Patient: sex M, age 31
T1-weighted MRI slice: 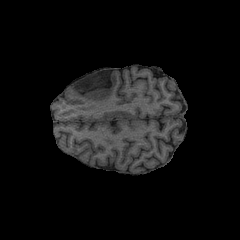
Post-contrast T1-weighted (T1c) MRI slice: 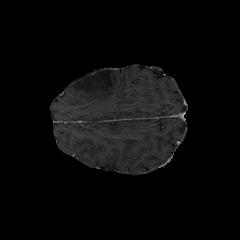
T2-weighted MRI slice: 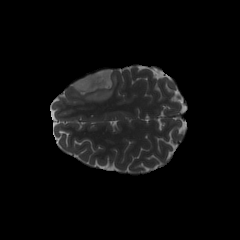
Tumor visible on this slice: yes
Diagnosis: Astrocytoma, IDH-mutant
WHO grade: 2